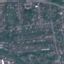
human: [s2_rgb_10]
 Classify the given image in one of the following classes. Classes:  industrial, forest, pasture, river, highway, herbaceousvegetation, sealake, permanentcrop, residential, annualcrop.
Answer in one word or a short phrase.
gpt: Residential